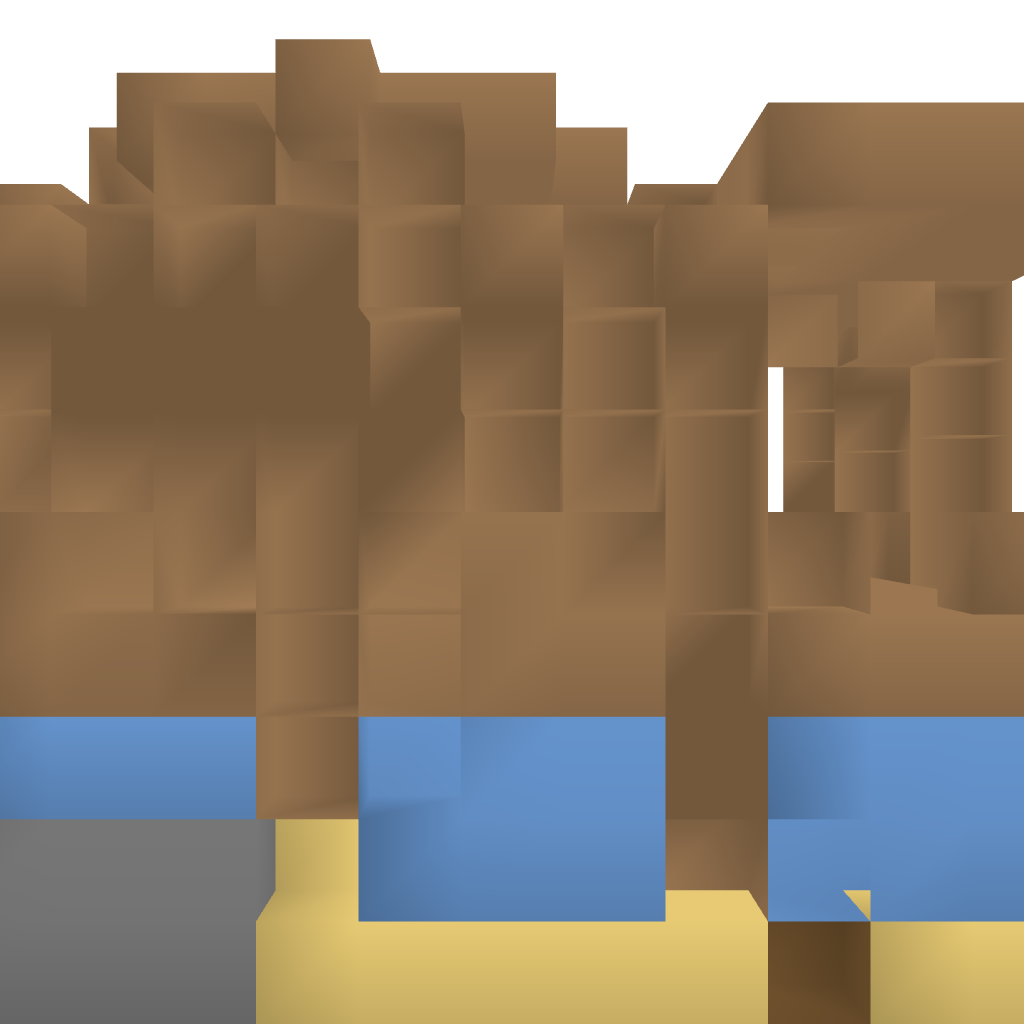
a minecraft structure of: Fishing House bad low quality